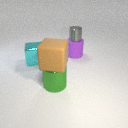
large green metal cylinder below large brown rubber cube